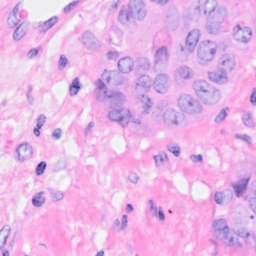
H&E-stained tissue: Breast